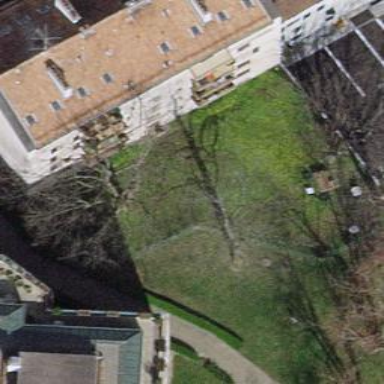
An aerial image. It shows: Garden enclosed by fence.